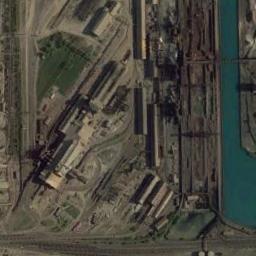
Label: industrial_area